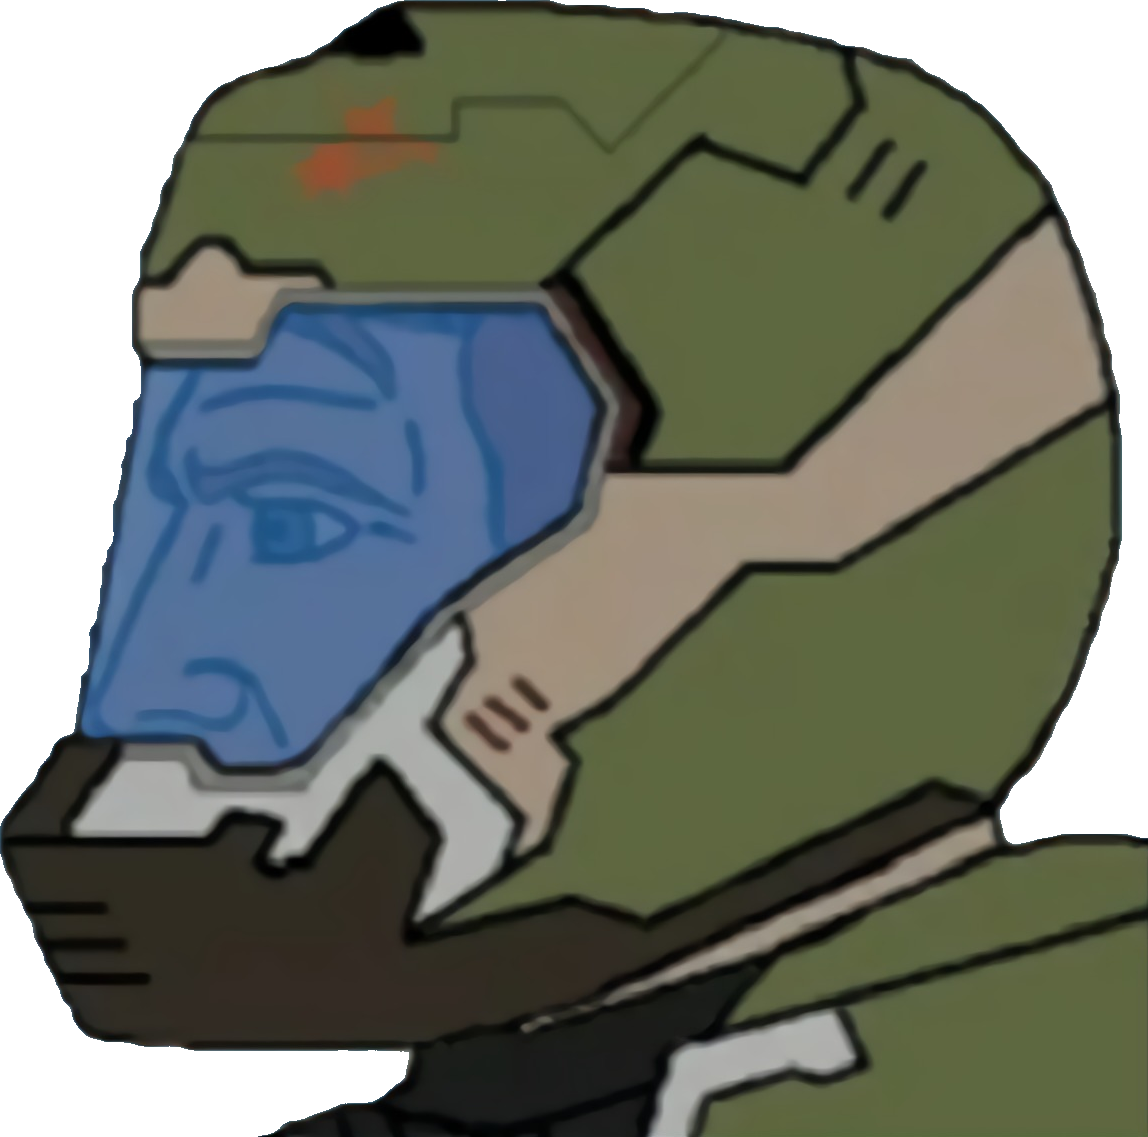
Label: 4_Yes_Chad